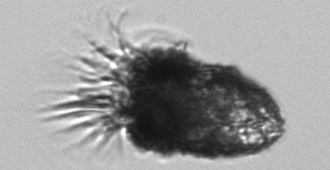
Label: Stenosemella_pacifica